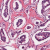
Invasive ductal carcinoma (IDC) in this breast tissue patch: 1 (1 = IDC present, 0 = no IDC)